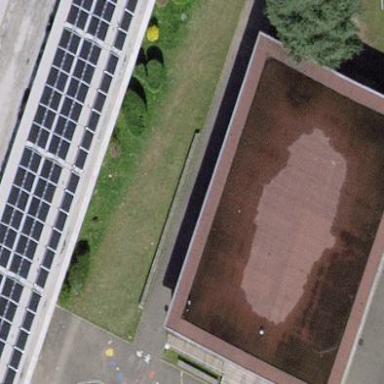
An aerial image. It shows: School building.